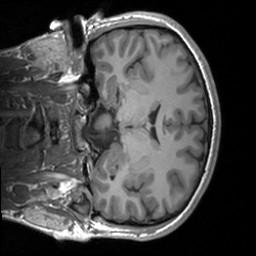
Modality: T1w
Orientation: coronal
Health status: healthy
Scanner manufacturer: siemens
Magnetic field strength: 3 T
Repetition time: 1.9 s
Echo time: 0.00226 s